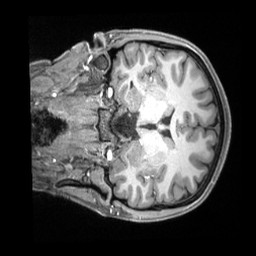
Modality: T1w
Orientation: coronal
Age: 18
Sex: female
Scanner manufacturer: siemens
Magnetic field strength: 3 T
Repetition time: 2.4 s
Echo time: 0.00226 s